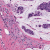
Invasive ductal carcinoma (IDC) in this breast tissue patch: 0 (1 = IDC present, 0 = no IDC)